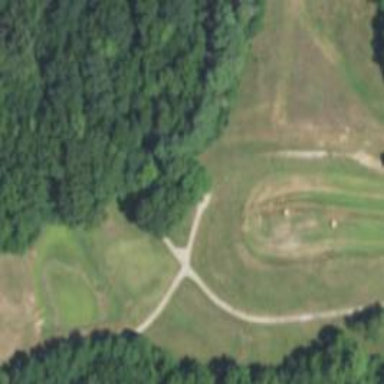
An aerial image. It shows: Path used for both walking and golf.